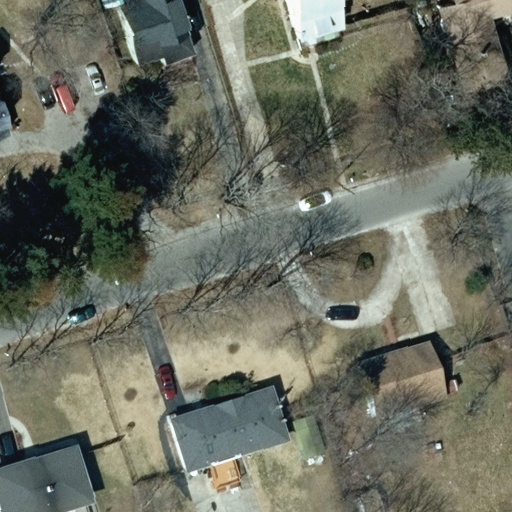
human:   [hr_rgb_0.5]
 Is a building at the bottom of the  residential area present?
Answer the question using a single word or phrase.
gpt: yes

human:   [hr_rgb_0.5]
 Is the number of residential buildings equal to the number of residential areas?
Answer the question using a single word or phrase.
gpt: no

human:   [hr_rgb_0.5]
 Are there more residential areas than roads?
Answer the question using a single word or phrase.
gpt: no

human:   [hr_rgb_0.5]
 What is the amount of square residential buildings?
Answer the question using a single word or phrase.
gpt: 0

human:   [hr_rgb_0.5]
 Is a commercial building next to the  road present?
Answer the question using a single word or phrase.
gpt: no

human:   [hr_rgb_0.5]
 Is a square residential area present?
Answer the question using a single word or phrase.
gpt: no

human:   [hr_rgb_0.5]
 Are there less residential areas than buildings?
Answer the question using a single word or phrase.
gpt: yes

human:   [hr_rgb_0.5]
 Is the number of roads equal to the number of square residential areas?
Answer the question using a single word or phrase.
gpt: no

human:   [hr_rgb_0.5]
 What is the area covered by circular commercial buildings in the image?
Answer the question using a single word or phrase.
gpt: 0m2

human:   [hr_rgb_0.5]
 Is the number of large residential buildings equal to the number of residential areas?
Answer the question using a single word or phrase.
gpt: no

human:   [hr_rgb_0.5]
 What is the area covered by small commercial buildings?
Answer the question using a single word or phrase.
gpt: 0m2

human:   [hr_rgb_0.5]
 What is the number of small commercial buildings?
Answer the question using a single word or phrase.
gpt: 0

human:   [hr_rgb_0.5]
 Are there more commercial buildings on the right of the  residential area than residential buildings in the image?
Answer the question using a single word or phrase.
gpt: no

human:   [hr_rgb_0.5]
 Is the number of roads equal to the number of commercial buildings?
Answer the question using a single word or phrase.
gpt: no

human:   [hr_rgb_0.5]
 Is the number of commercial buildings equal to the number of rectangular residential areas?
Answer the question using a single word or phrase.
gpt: no

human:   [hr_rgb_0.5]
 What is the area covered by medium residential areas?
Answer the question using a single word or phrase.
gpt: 0m2

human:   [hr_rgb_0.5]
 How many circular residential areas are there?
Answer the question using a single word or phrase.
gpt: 0

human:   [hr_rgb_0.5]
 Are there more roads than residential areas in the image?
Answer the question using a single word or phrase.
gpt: no

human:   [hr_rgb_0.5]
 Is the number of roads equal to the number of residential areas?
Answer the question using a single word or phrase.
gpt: yes

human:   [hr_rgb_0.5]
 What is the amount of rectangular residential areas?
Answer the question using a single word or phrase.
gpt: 1

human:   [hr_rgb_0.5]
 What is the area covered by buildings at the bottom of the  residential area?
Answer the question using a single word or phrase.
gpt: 1088m2

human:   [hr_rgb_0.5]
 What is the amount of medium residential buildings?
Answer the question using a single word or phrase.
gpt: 4

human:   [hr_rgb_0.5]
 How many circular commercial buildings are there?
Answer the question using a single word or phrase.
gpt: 0

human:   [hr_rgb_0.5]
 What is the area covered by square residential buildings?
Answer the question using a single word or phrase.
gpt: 0m2

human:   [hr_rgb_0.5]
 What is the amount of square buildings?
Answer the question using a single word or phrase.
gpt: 0

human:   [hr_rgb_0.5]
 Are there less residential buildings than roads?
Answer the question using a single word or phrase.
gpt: no

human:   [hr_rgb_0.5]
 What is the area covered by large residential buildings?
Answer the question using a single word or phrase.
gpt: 0m2

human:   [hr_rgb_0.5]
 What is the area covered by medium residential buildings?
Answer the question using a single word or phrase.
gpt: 816m2

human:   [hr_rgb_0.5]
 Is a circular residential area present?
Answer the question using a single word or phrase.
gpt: no

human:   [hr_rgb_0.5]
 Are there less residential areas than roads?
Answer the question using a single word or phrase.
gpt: no

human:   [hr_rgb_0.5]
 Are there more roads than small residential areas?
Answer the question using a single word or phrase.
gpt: yes

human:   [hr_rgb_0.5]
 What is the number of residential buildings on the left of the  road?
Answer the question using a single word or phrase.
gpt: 4

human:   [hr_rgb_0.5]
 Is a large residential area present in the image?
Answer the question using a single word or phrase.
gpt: yes

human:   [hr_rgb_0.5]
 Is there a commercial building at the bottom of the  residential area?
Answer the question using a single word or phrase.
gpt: no

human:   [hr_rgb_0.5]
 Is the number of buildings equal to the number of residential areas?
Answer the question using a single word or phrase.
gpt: no

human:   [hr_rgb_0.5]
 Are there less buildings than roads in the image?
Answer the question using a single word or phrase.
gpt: no